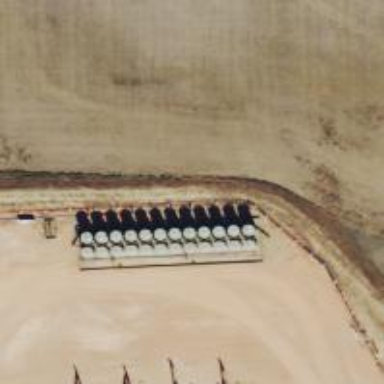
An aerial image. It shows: Storage tank with man-made structure.